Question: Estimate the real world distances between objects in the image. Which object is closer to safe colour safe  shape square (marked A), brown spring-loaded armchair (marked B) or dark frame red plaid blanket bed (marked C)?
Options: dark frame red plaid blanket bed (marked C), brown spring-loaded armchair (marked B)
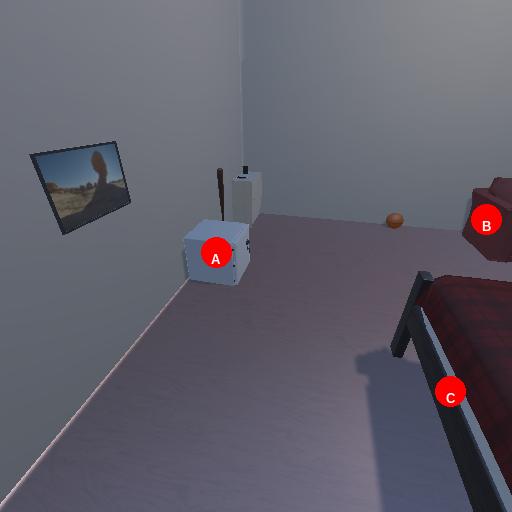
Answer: dark frame red plaid blanket bed (marked C)